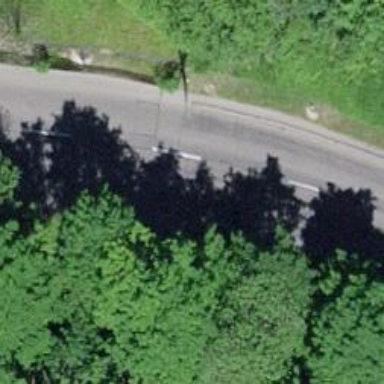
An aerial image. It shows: Tertiary road with asphalt surface and sidewalk on the left.